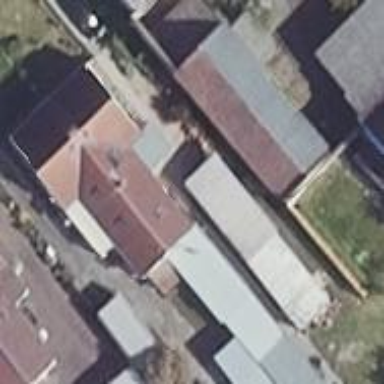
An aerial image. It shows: Semi-detached house.